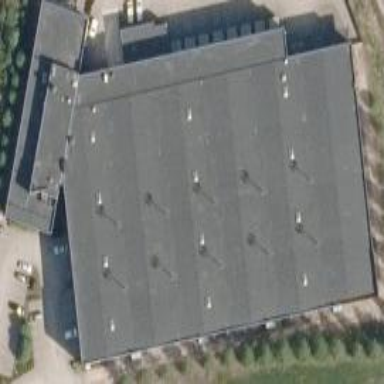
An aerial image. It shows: Warehouse.